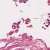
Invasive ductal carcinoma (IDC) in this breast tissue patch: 0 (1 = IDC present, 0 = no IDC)